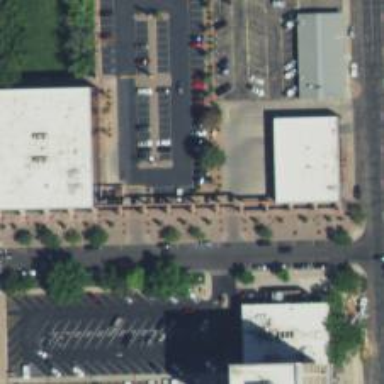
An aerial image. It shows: Parking space.